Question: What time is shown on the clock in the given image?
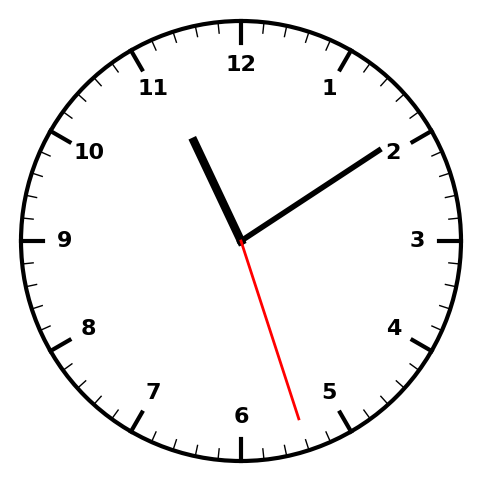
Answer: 11:09:27